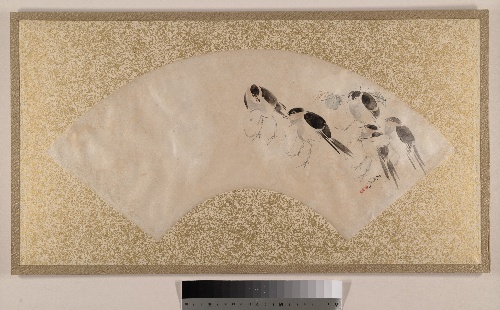
Artist: Shibata Zeshin
Artist bio: Japanese, 1807–1891
Date: late 19th century
Object type: Fan mounted as an album leaf
Classification: Paintings
Medium: Fan painting mounted as album leaf; tempera on paper
Culture: Japan
Period: Meiji period (1868–1912)
Dimensions: Overall: 13 x 23 5/8 in. (33 x 60 cm)
Image: 7 x 20 7/8 in. (17.8 x 53 cm)
Department: Asian Art
Credit line: Purchase, Gifts, Bequests, and Funds from various donors, by exchange, 1952
Accession year: 1952
Repository: Metropolitan Museum of Art, New York, NY
Tags: Birds